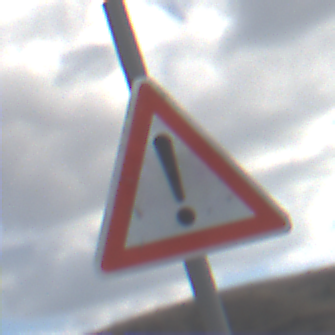
Verkehrszeichen: Gefahrenstelle
Umgebung: Outdoor, Nature
Tageszeit: Midday
Wetter: PartlyCloudy
Licht: Natural
Jahreszeit: NotSpecified
Kontrast: LowContrast